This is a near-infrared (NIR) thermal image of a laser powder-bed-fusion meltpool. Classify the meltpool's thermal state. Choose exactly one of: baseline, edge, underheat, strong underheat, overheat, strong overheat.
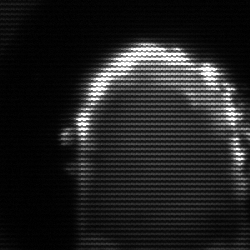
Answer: baseline